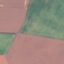
Label: AnnualCrop